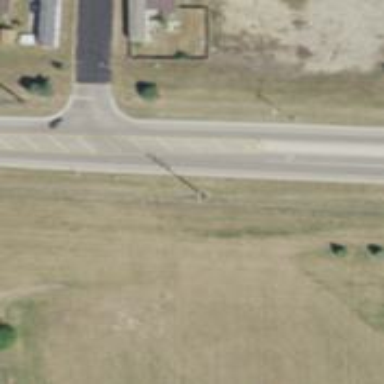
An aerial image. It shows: Power pole.